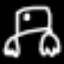
Label: frog